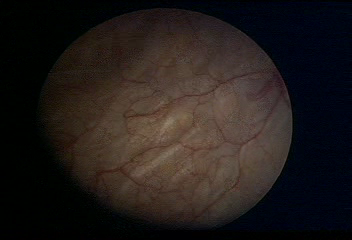
Modality: WLC
Class: Normal mucosa
Bladder cancer association: No